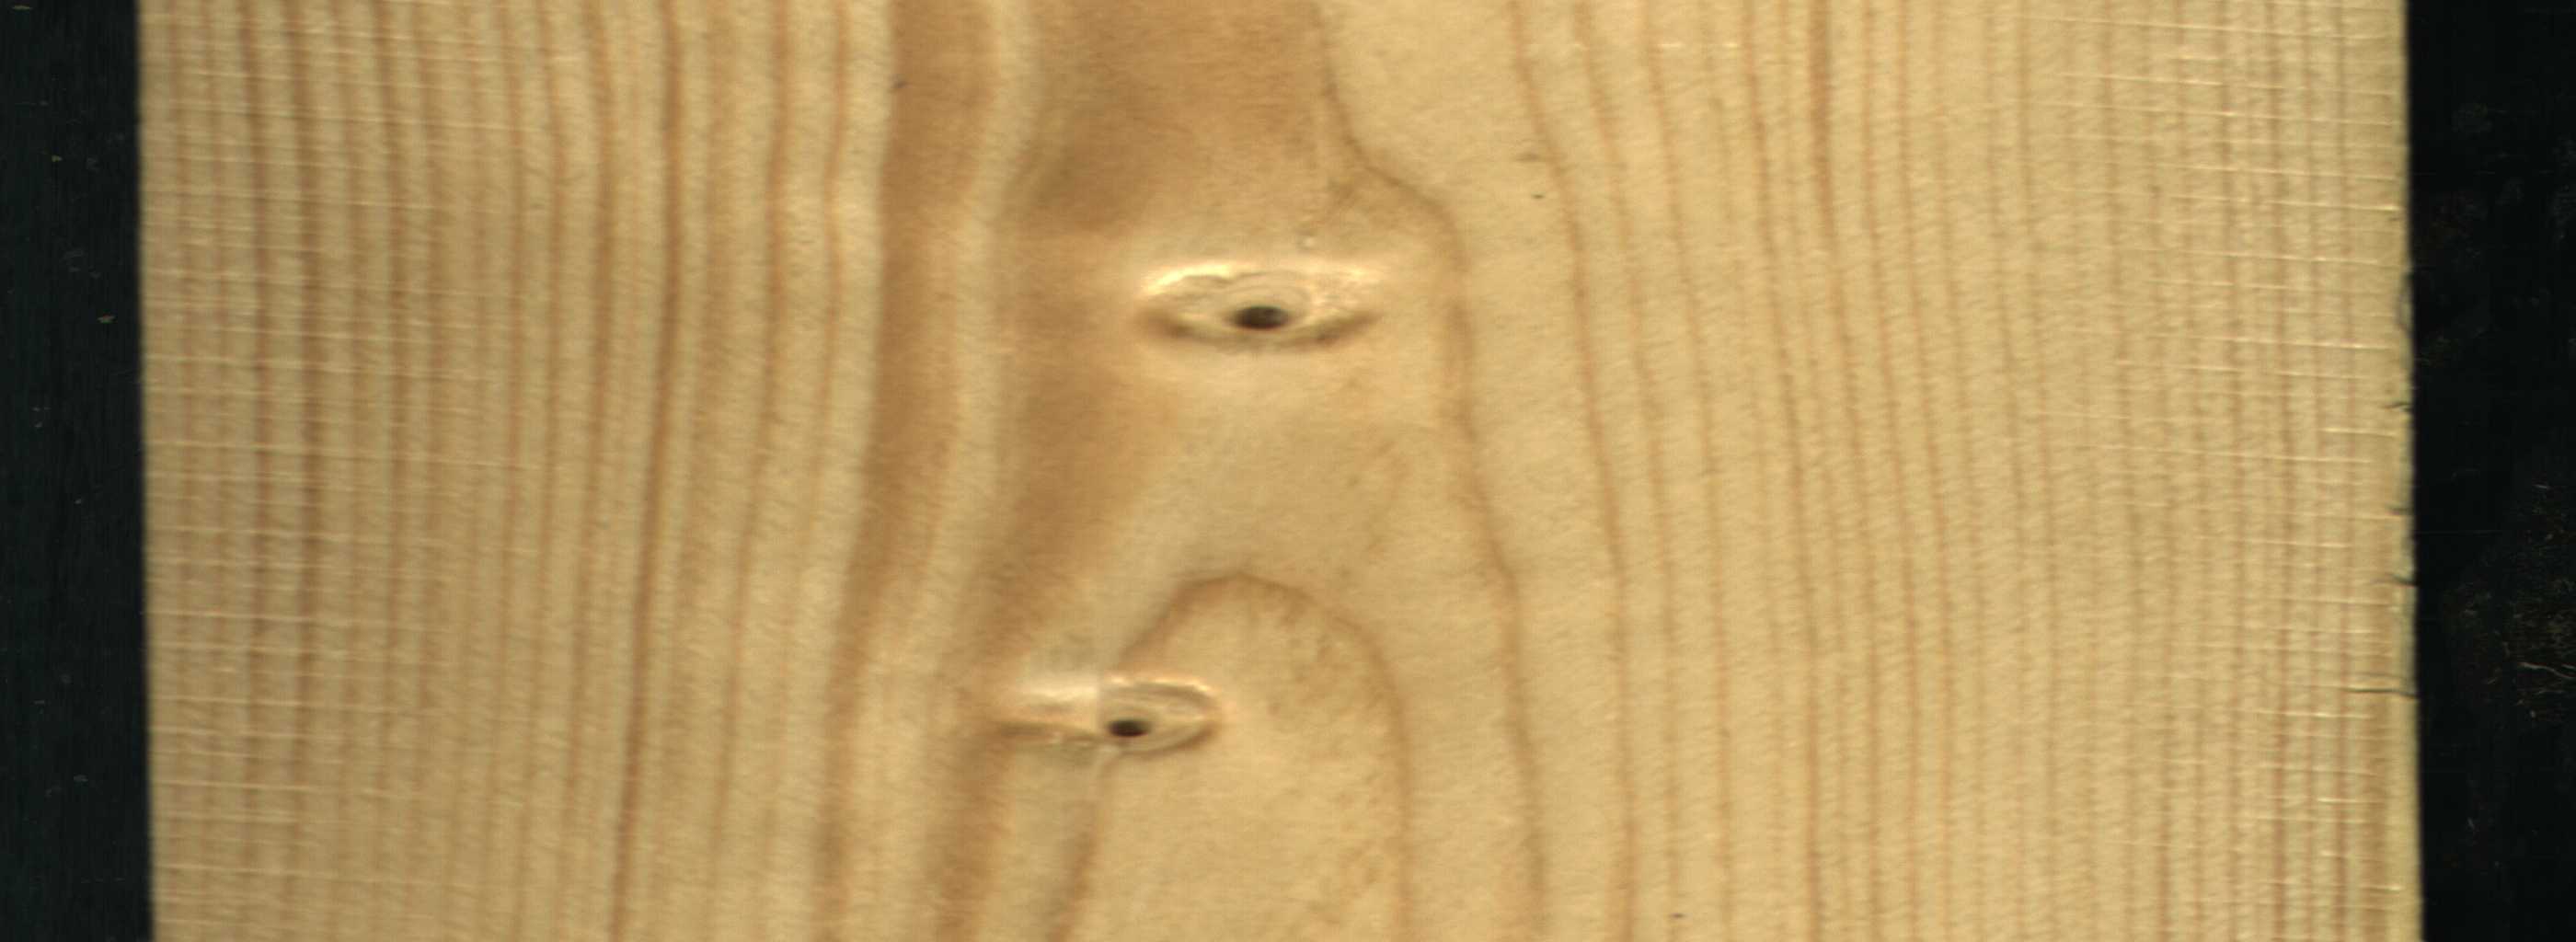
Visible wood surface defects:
Live_Knot
Live_Knot